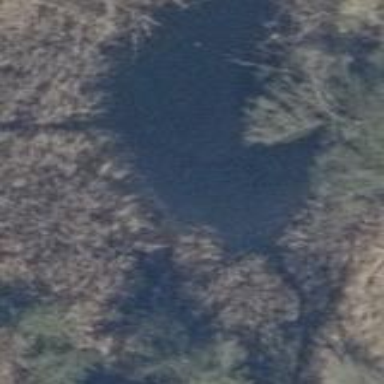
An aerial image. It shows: Bog wetland.